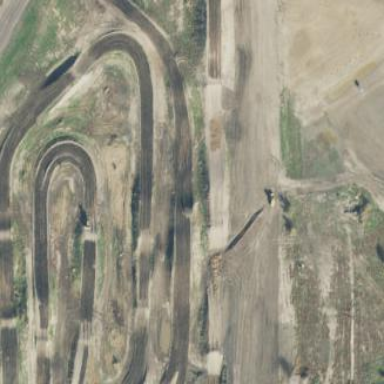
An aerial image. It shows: Dirt raceway for motor sports.